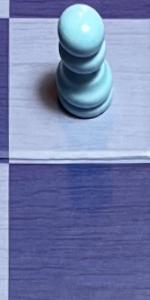
Label: Empty